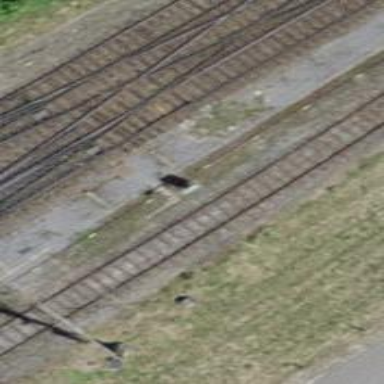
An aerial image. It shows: Abandoned railway yard with electrified contact line.Only one track is present in the yard.